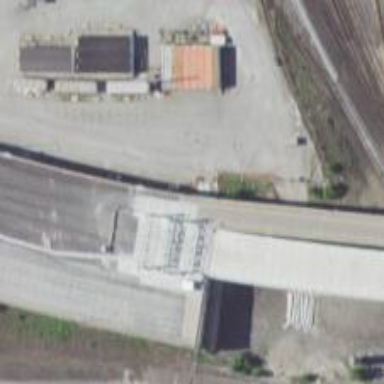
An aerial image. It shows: Toll gantry on the road.